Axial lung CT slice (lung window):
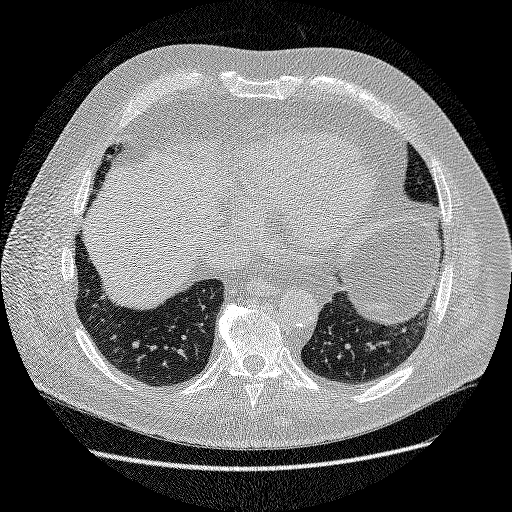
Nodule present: no